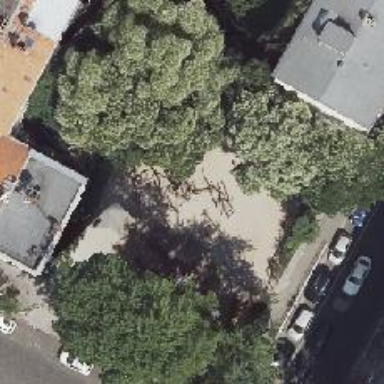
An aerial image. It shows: Playground feature which is climbing slope.